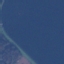
Land use / land cover: SeaLake